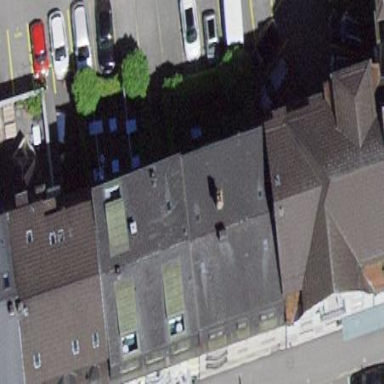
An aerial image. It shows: Apartments building with gambrel roof.